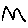
Label: zigzag